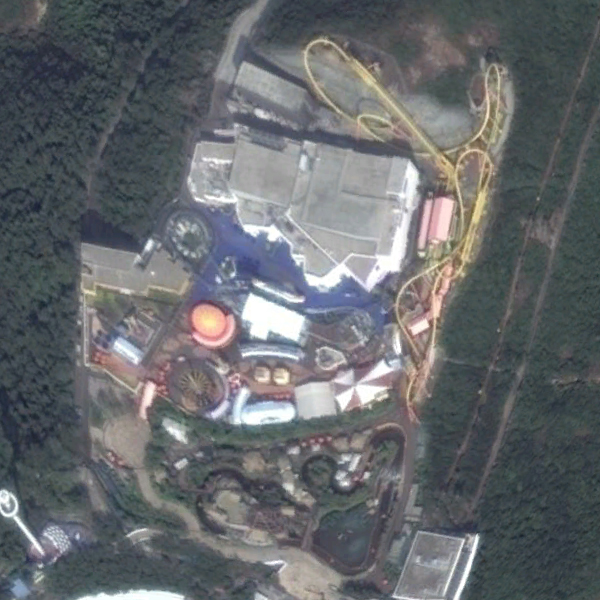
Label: Park